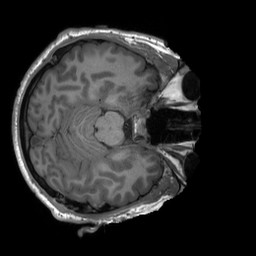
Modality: T1w
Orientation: axial
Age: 29
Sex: male
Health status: healthy
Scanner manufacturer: siemens
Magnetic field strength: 3 T
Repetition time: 2.3 s
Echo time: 0.00229 s